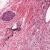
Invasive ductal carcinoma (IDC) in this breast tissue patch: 0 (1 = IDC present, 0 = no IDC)